Question: '''
AVPlayerViewController *playerViewController = [[AVPlayerViewController alloc] init];
playerViewController.player = [AVPlayer playerWithURL:[[NSBundle mainBundle]
URLForResource:@"Besan"
withExtension:@"mp4"]];
[playerViewController.player play];
'''
I am trying to use the AVPlayerViewController in iOS 8. But the video does not load. I simply get the screen below.
The entire codebase is here <URL>

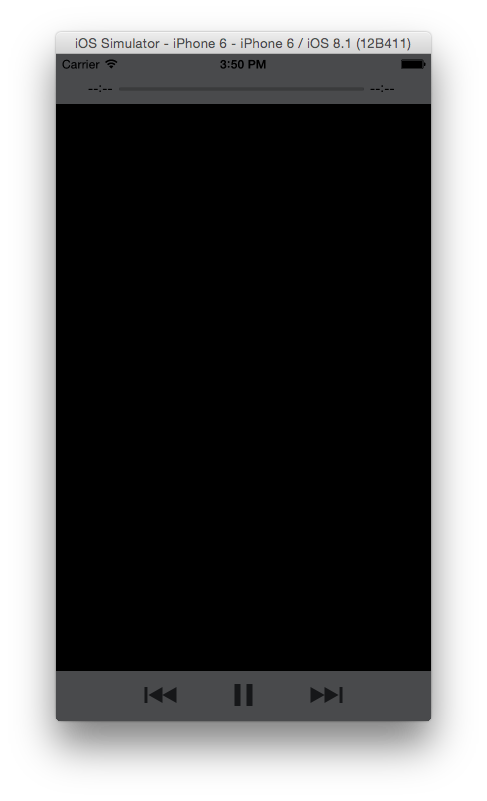
Answer: I download your project and had a look. The solution is pretty simple, you forgot to include the video file in your target, which means when you're setting up the URL you're pointing to a file that doesn't exist, which means the 'NSURL' is nil.
In the Utilities side bar in Xcode, with your mp4 file chosen in the navigator, choose the File Inspector and in "Target Membership" be sure to check your app target.

Once you have done this your movie will play on launch.